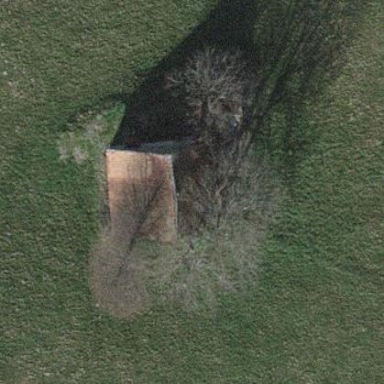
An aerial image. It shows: Farm auxiliary building.